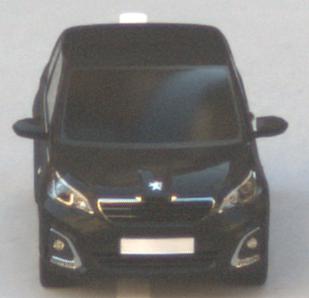
Make: Peugeot
Model: 108 1.0 VTi 68
Detailed model: 108
Model produced from: 2015/03
Model produced until: 2016/10
Doors: 3
Color: black
Road condition: dry road
Daytime: morning or afternoon
Contrast: low contrast